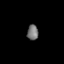
Tissue: prostate
Cell type: T cells
Senescence score: 0.3329
Nuclear area (px): 168
Mean DAPI intensity: 114.137